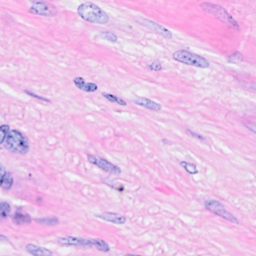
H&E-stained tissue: Breast